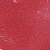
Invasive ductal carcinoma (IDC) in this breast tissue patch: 0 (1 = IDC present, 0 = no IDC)